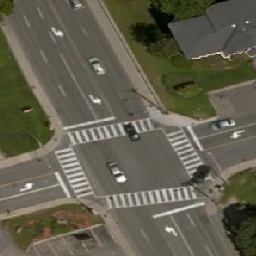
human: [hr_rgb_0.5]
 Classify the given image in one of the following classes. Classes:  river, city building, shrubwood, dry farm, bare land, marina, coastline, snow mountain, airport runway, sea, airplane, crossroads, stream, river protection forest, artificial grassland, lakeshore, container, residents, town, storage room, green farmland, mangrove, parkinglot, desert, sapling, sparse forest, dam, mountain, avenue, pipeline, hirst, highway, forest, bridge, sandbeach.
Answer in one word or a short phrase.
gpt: crossroads